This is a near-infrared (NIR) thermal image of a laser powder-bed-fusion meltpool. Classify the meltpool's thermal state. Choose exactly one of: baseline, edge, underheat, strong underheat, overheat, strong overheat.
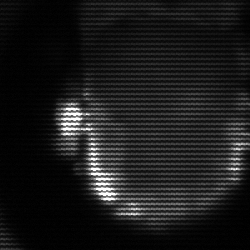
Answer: baseline